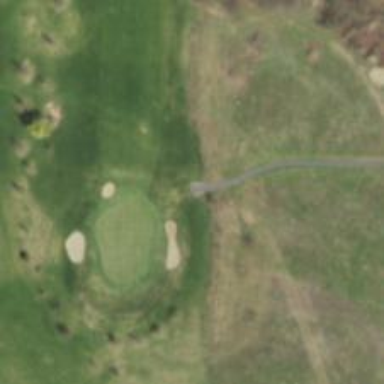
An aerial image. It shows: Pathway for golfing.